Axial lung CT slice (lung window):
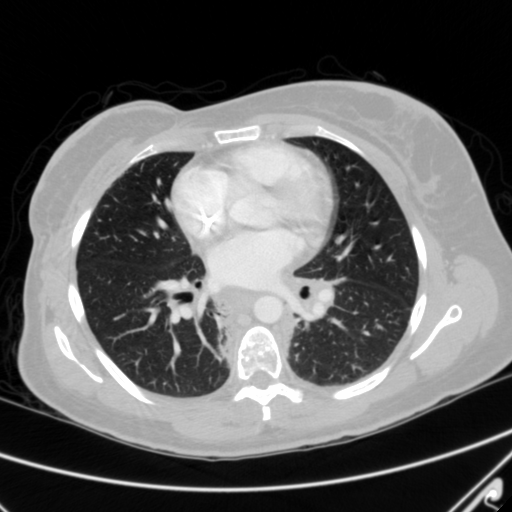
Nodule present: no